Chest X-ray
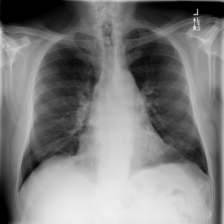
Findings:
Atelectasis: negative
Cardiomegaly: negative
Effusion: negative
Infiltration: negative
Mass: negative
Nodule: negative
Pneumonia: negative
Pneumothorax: negative
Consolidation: negative
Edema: negative
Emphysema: negative
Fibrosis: negative
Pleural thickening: negative
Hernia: negative